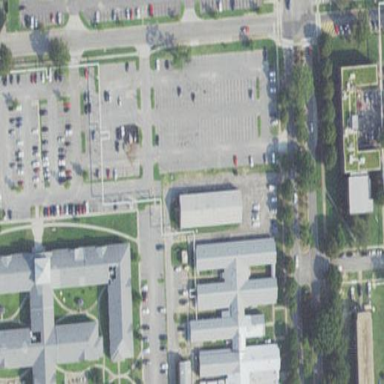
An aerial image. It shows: Parking area with surface.